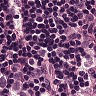
Metastatic tissue present: yes